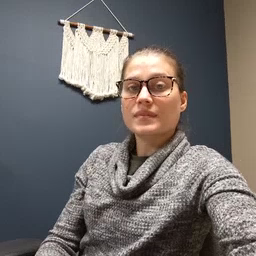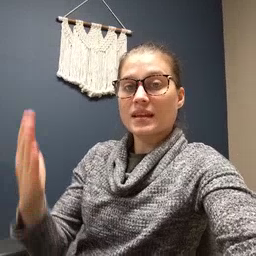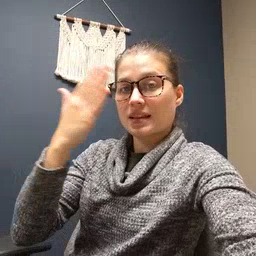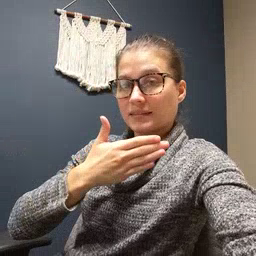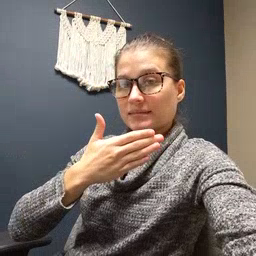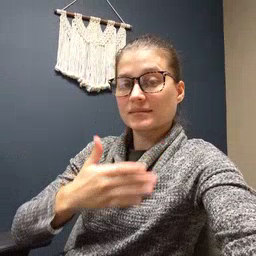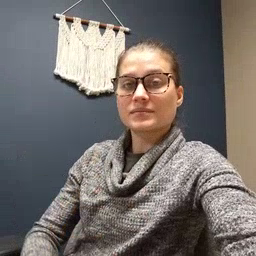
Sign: night